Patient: sex F, age 67
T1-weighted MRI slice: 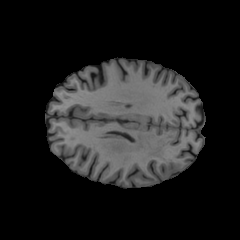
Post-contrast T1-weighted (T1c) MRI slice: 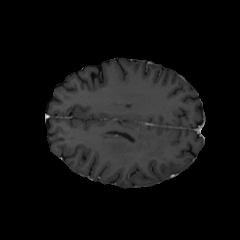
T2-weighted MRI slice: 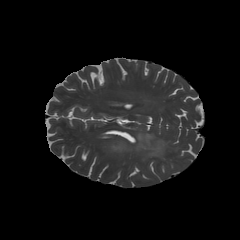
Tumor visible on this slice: yes
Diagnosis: Glioblastoma, IDH-wildtype
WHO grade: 4